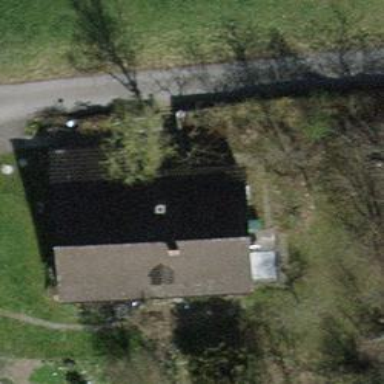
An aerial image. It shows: Detached building with gabled roof.